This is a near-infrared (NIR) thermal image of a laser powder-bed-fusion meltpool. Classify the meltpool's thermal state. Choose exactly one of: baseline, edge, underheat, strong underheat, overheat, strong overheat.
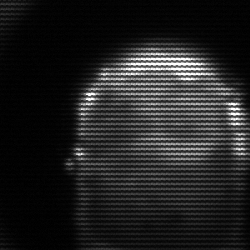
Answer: baseline